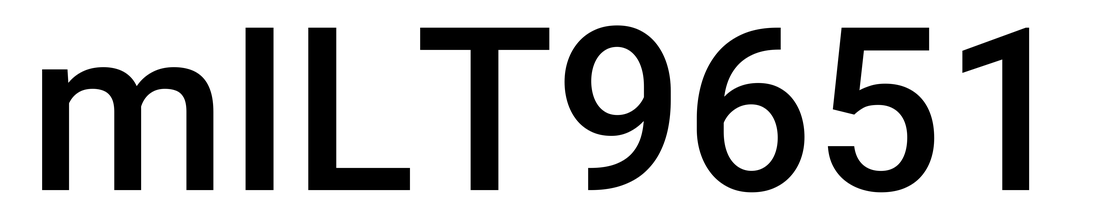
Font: Roboto_Medium